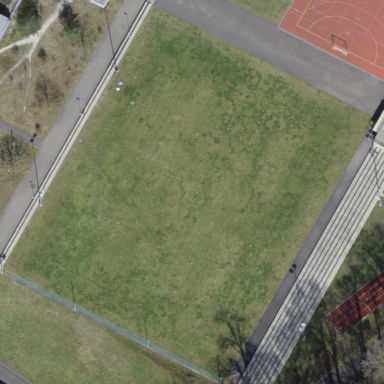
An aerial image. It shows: Grassy pitch for various sports activities.